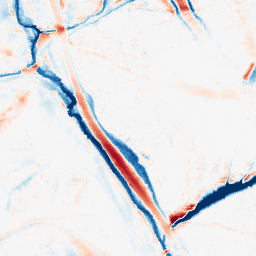
Category: morphological
Decomposition family: morphological_ellipse
Decomposition parameters: operation: average
width: 20
height: 30
Upsampling method: lanczos
Upsampling parameters: scale: 8
Upsampling scale: 8